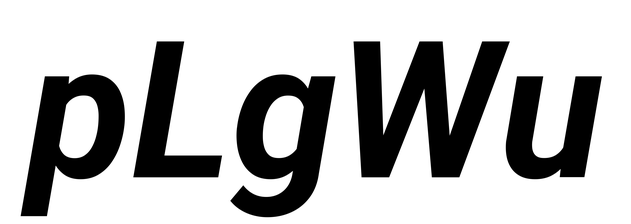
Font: Roboto-Italic_Bold_Italic